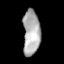
Tissue: lung
Cell type: Pericytes
Senescence score: 0.6237
Nuclear area (px): 751
Mean DAPI intensity: 175.482